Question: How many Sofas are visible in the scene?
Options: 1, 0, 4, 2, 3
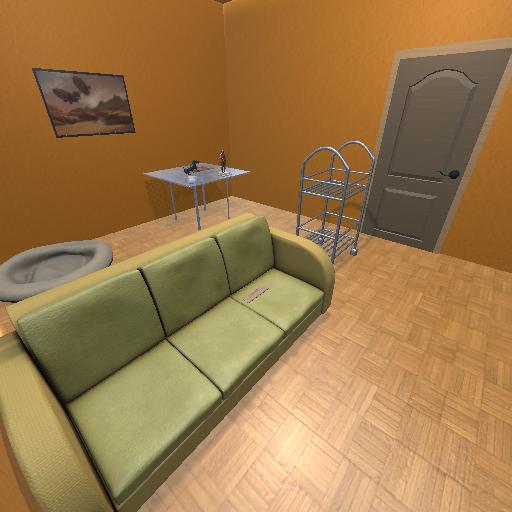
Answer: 1